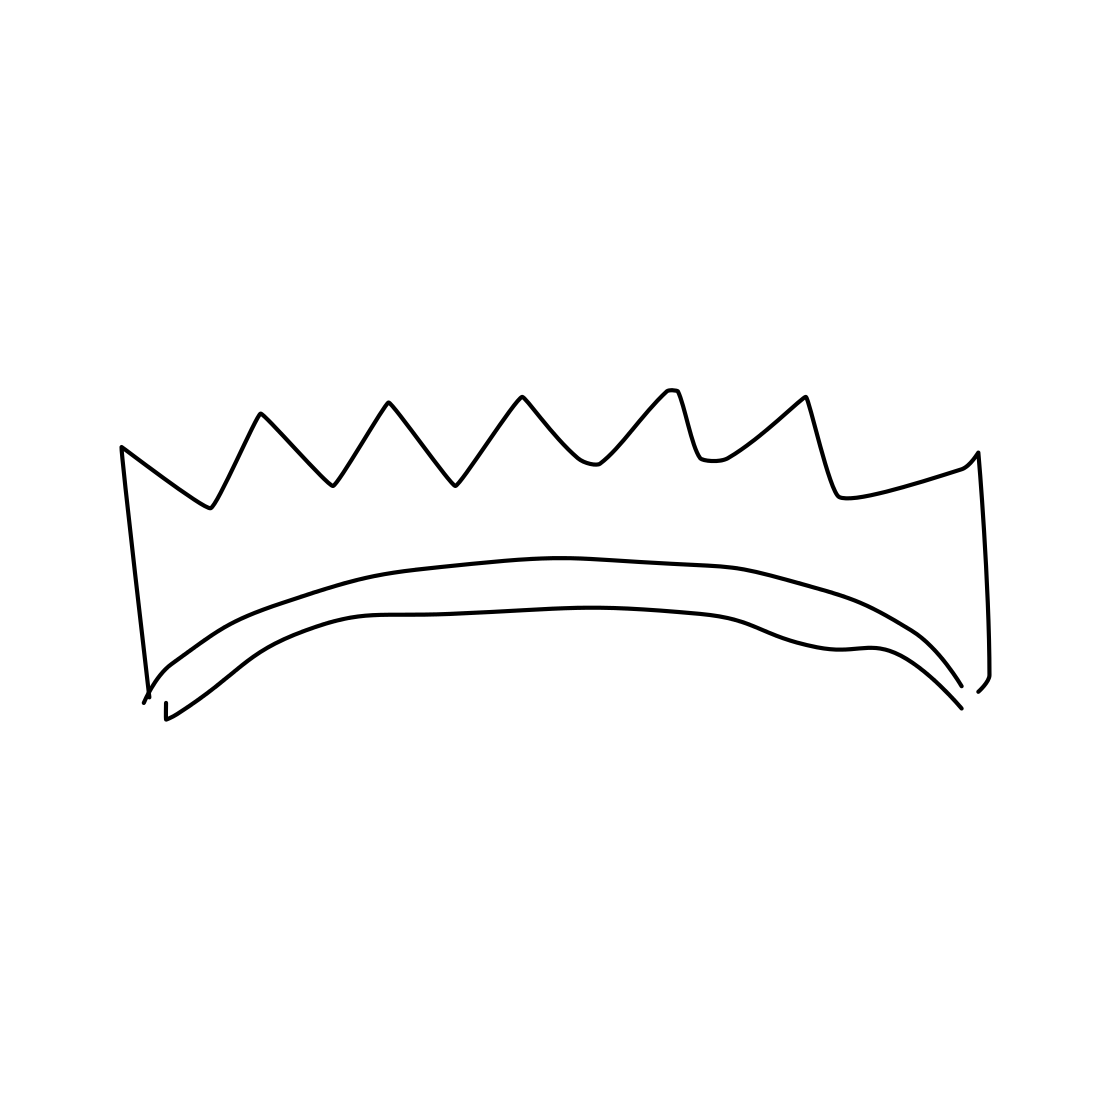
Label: crown